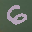
Label: 6